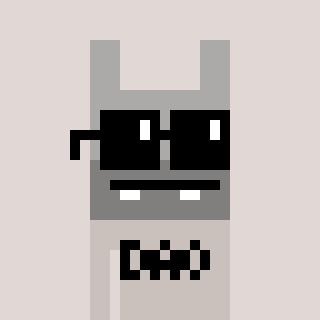
a pixel art character with square black sunglasses, a rabbit-shaped head and a foggrey-colored body on a warm background